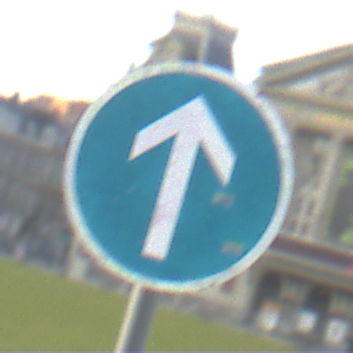
Verkehrszeichen: VorgeschriebeneFahrtrichtungGeradeaus
Umgebung: Outdoor, Suburban
Tageszeit: MorningAfternoon
Wetter: PartlyCloudy
Licht: Natural
Jahreszeit: NotSpecified
Kontrast: MediumContrast